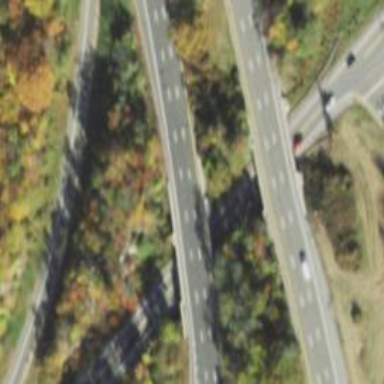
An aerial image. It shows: Bridge over motorway.